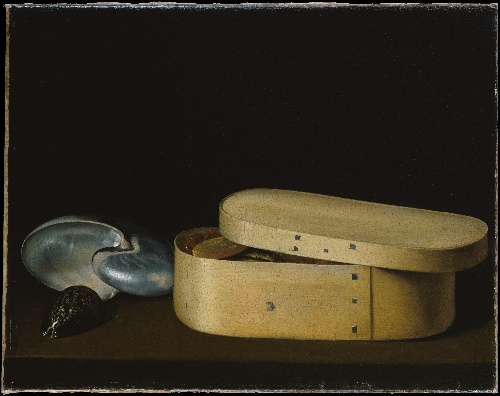
Title: Still Life with Shells and a Chip-Wood Box
Artist: Sebastian Stoskopff
Artist bio: French, Strasbourg 1597–1657 Idstein
Date: late 1620s
Object type: Painting
Classification: Paintings
Medium: Oil on canvas
Dimensions: 18 1/2 x 23 3/8 in. (47 x 59.4 cm)
Department: European Paintings
Credit line: Wrightsman Fund, 2002
Accession year: 2002
Repository: Metropolitan Museum of Art, New York, NY
Tags: Shells|Still Life|Boxes